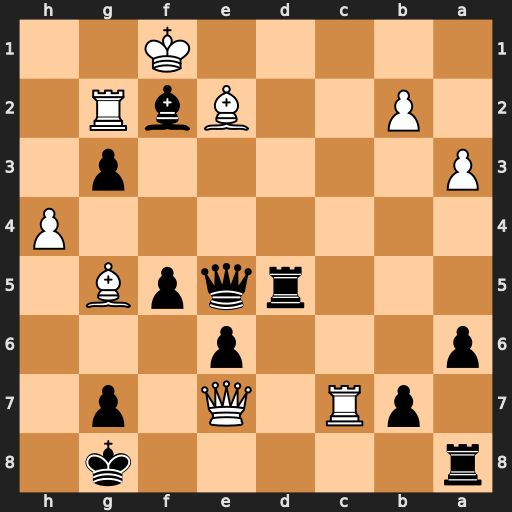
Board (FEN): r5k1/1pR1Q1p1/p3p3/3rqpB1/7P/P5p1/1P2BbR1/5K2
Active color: b
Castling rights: -
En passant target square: -
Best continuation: Rd1+ Bxd1 Qe1#